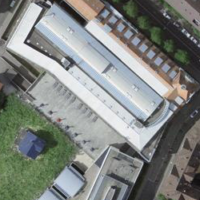
EUNIS habitat code: 54
Species observed at this site:
Rubus saxatilis
Cruciata laevipes
Lysimachia vulgaris